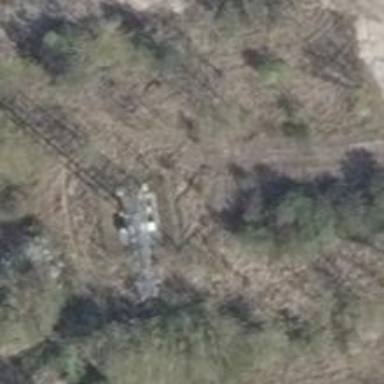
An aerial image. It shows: Communication mast tower.